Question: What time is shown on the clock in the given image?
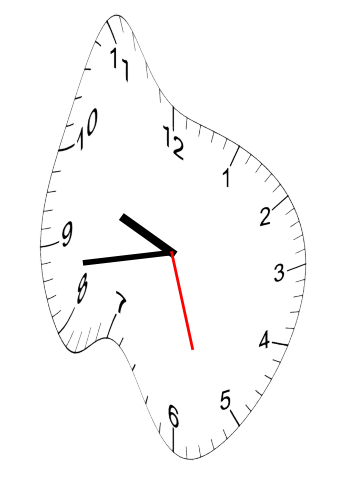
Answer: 09:43:27